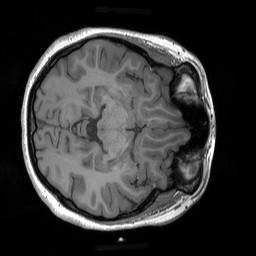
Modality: T1w
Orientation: axial
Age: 19
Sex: female
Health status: healthy
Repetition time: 1.9 s
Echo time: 0.00252 s